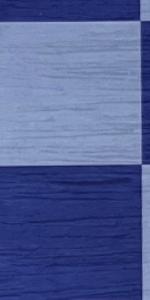
Label: Empty